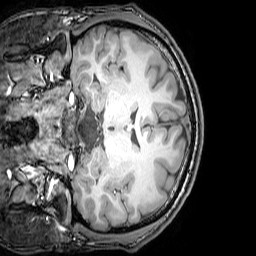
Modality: T1w
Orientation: coronal
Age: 22
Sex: male
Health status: healthy
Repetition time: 0.081 s
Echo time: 0.037 s